Field crop: maize
Growth stage: 2
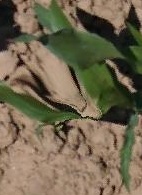
Species: maize